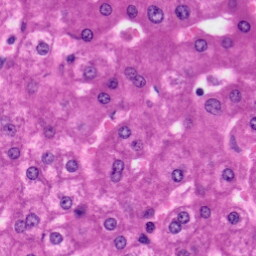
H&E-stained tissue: Liver